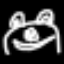
Label: frog